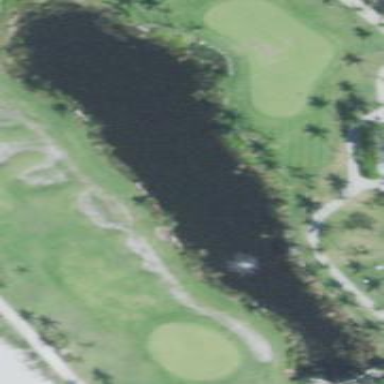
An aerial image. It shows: Water hazard on golf course.